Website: crate-barrel
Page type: payment
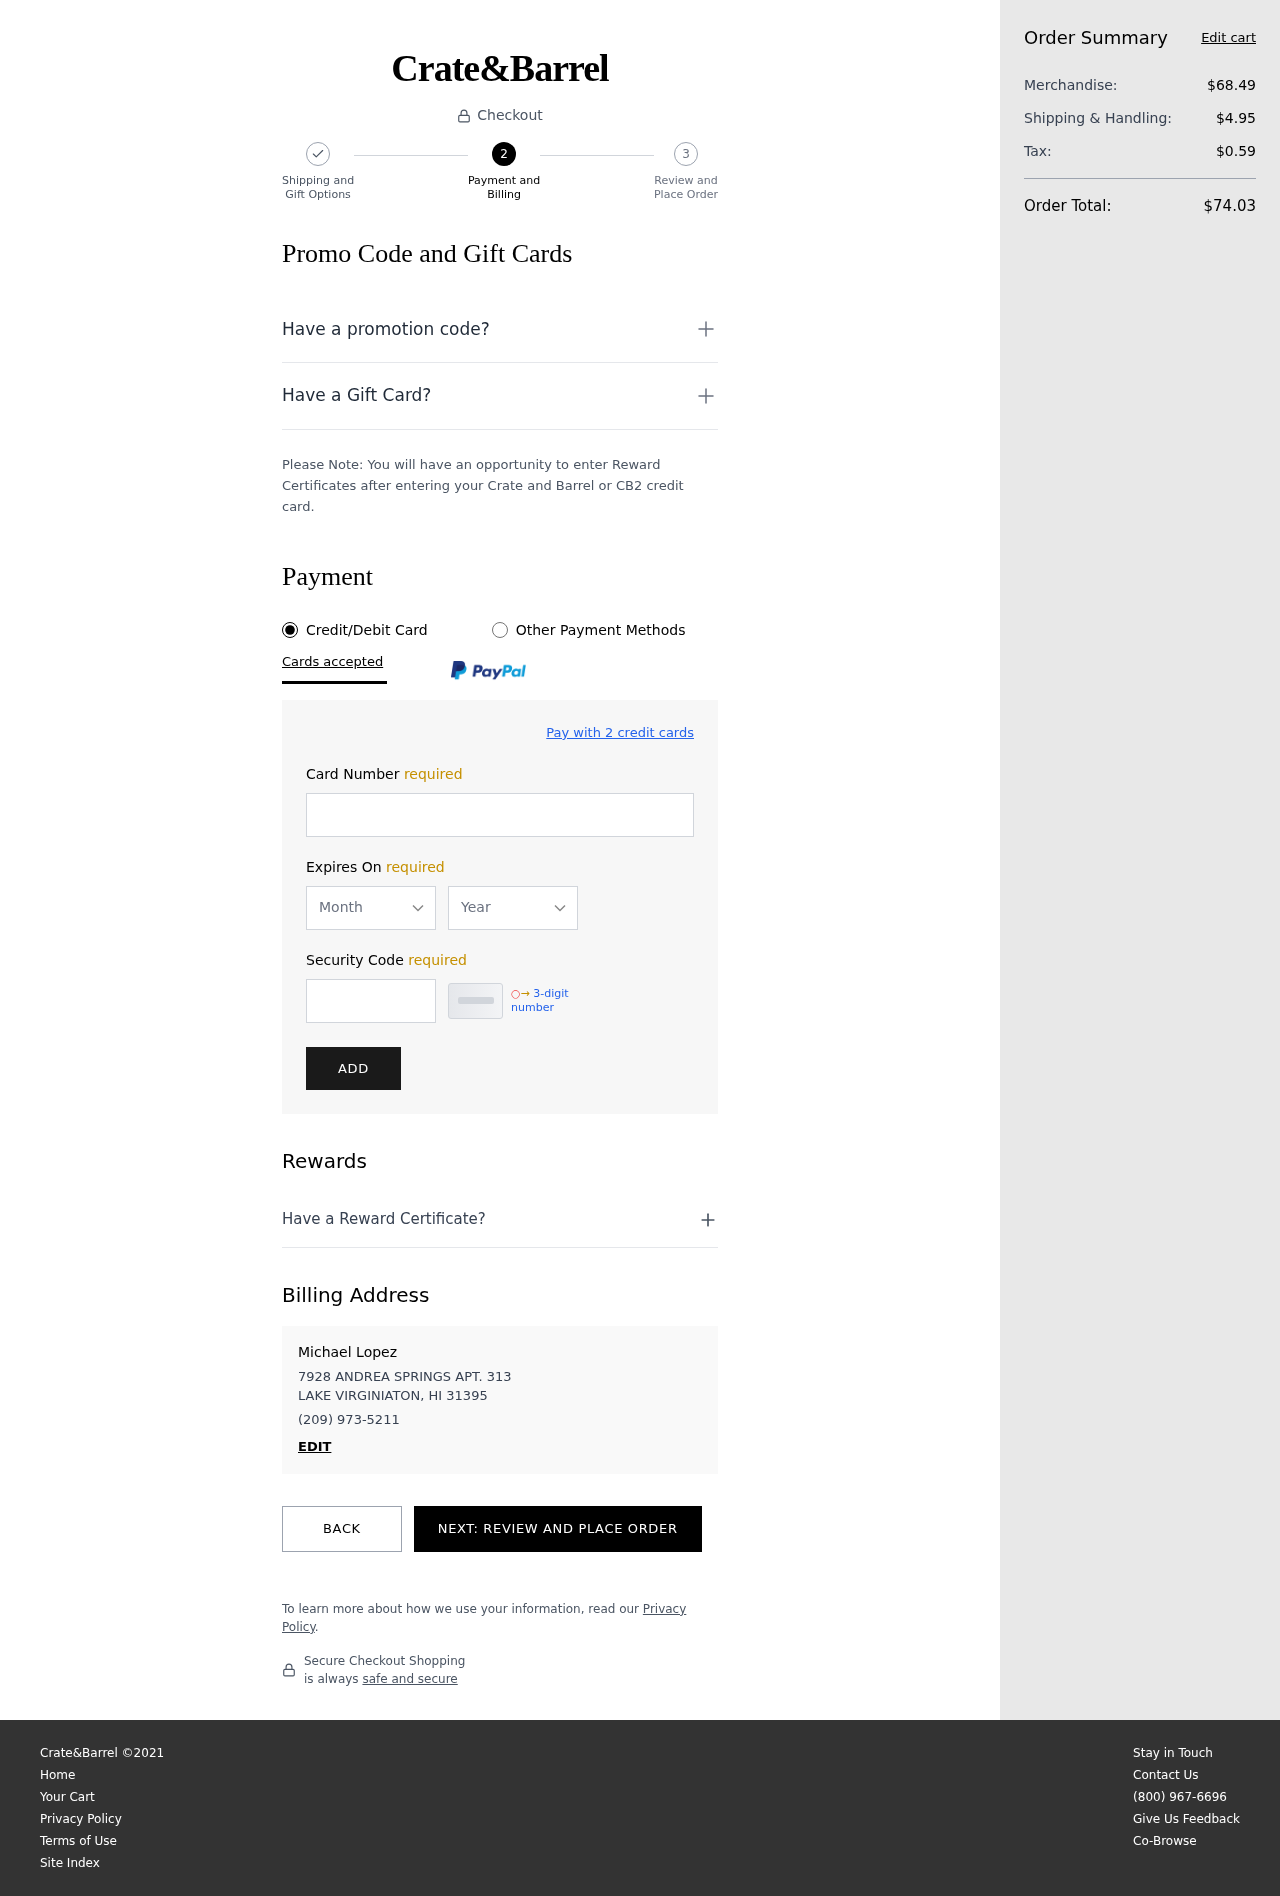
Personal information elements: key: PII_CARD_EXPIRY_MONTH
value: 08
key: PII_CARD_EXPIRY_YEAR
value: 26
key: PII_CITY_STATE_ZIP
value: LAKE VIRGINIATON, HI 31395
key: PII_FULLNAME
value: Michael Lopez
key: PII_PHONE
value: (209) 973-5211
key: PII_STREET
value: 7928 ANDREA SPRINGS APT. 313
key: PII_CARD_NUMBER
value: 6011 1305 5092 8989
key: PII_CARD_CVV
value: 230
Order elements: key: ORDER_SUBTOTAL
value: $68.49
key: ORDER_SHIPPING_COST
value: $4.95
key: ORDER_TAX
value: $0.59
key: ORDER_TOTAL
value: $74.03